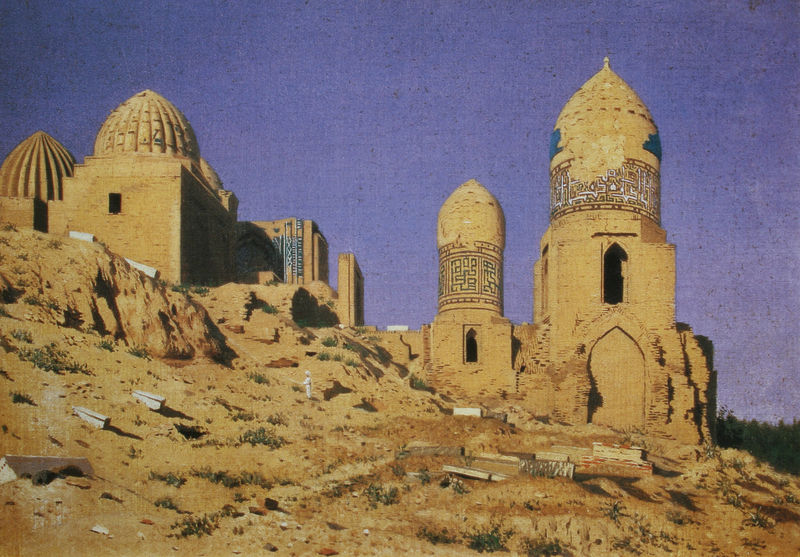
Titel: Hazreti Shakh-i-Zindeh Mausoleum in Samarkand
Künstler: Vasily V. Vereshchagin
Standort: Moskau
Institution: Tretjakow-Galerie
Schlagwörter: baum, berg, blau, dunkel, felsen, gemälde, gott, himmel, mann, schatten, weiß, wolken, bäume, gelb, grün, landschaft, ocker, sand, stadt, braun, fenster, hell, licht, schwarz, tür, zeichnung, anlage, dach, gebäude, gras, haus, park, schloss, wolke, beige, haube, muster, ornament, wand, architektur, mensch, spitze, stein, steine, bild, ebene, erde, gräser, horizont, hügel, kirche, sonne, boden, person, wald, anhöhe, kreis, rund, turm, keramik, ecke, schlagschatten, bogen, türen, abhang, lehm, berge, fels, fläche, flächen, hang, sonnenlicht, wüste, dächer, giebel, mauer, eben, farbe, tag, kuppel, böschung, treppe, treppen, trümmer, ornamente, verzierung, wandmalerei, stufe, stufen, tor, unscharf, foto, fotografie, photographie, bögen, wände, eingang, ruine, antike, kloster, kuppeln, moschee, orient, orientalisch, religion, türmchen, türme, geriffelt, kuppe, fliesen, ruinen, fliese, kachel, kacheln, gebet, photo, ecken, portal, kaputt, öffnung, arabisch, hubi, sandstein, spitzbogen, anwesen, mauern, karg, mittelalter, struktur, kapelle, gebäud, mohr, tempel, postkarte, orientalismus, grabstätte, arabien, islam, osmanisch, persien, türkei, sakral, bau, zerbrochen, verfallen, mäander, ägypten, tambourin, minarett, fensteröffnung, rundturm, maurisch, unschärfe, terror, abendland, zwiebelhaube, morgenland, moslem, wüstenstadt, allah, tora, moslems, bodene, mosche, anatolien, lehmbau, sandig, ausland, wandw, ände, azuleicho, gebetshaus, ingang, moscheen, samarkant, türene, arabsich, violettblau